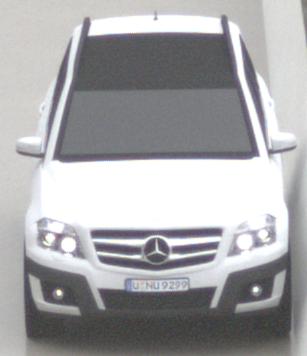
Make: Mercedes-Benz
Model: GLK 280
Detailed model: GLK-Class (204)
Model produced from: 2008/10
Model produced until: 2009/04
Doors: 5
Color: white
Road condition: wet road
Daytime: midday
Contrast: low contrast